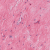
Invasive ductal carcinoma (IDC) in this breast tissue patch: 0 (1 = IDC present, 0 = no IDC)